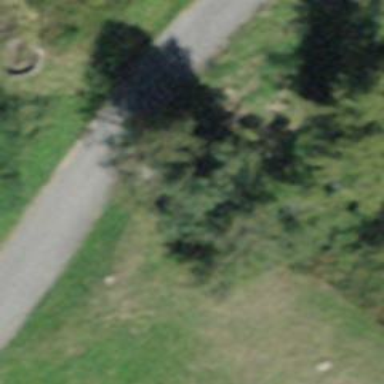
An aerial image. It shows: Culvert tunnel.